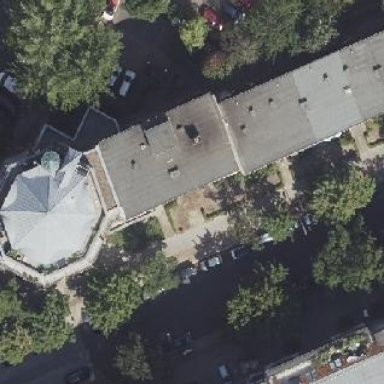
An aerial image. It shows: The image shows part of apartment building.